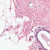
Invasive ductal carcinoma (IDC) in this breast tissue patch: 0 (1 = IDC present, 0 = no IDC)